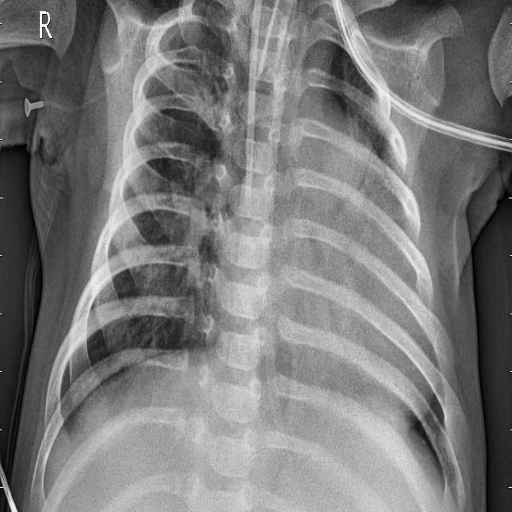
Finding: PNEUMONIA